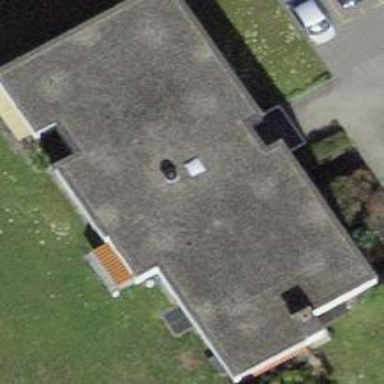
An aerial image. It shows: Building with flat roof.